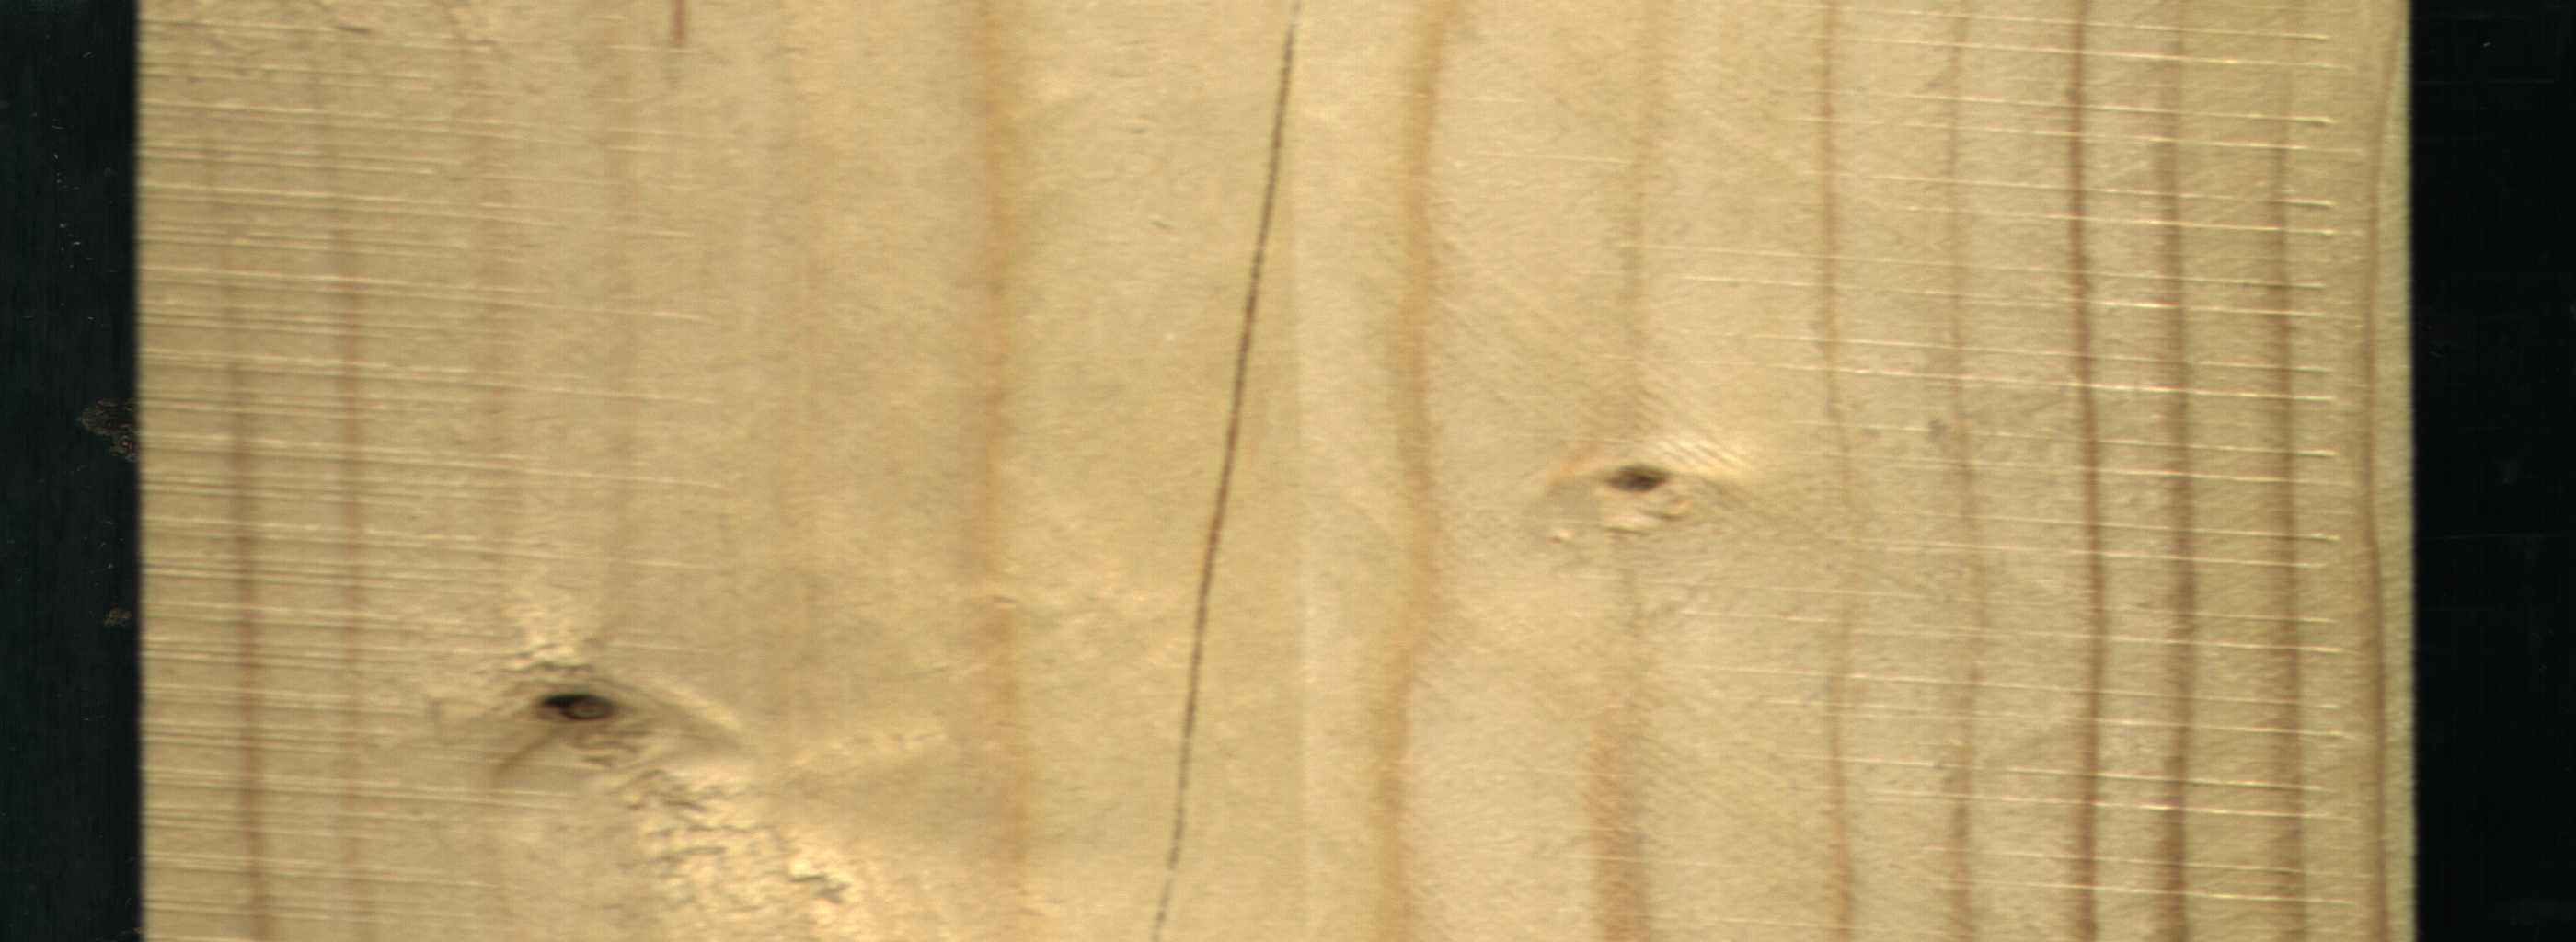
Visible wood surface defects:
Crack
Dead_Knot
Live_Knot